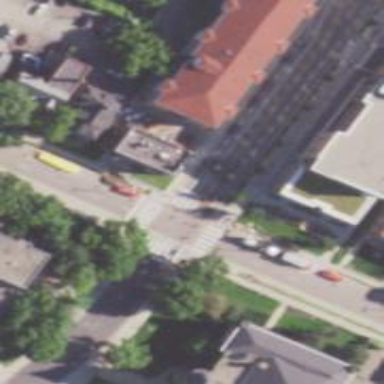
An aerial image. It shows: Crossing on the footway with zebra markings.